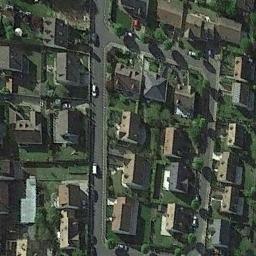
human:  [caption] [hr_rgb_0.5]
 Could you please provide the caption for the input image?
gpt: The dense residential is on the grass next to the road and trees .

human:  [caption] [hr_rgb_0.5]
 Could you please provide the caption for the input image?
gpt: A dense residential area has a lot of greenery and lots of houses neatly arranged while some roads go through the residential area .

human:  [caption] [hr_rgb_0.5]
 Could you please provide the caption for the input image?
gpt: There are many roads and neatly arranged houses and trees and few cars in densely populated areas .

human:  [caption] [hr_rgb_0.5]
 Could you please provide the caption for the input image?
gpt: Most of the houses in the residential area are square .

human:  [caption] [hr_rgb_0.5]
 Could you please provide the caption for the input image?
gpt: There are brown and black buildings with lawns around on dense residential area .